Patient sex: M
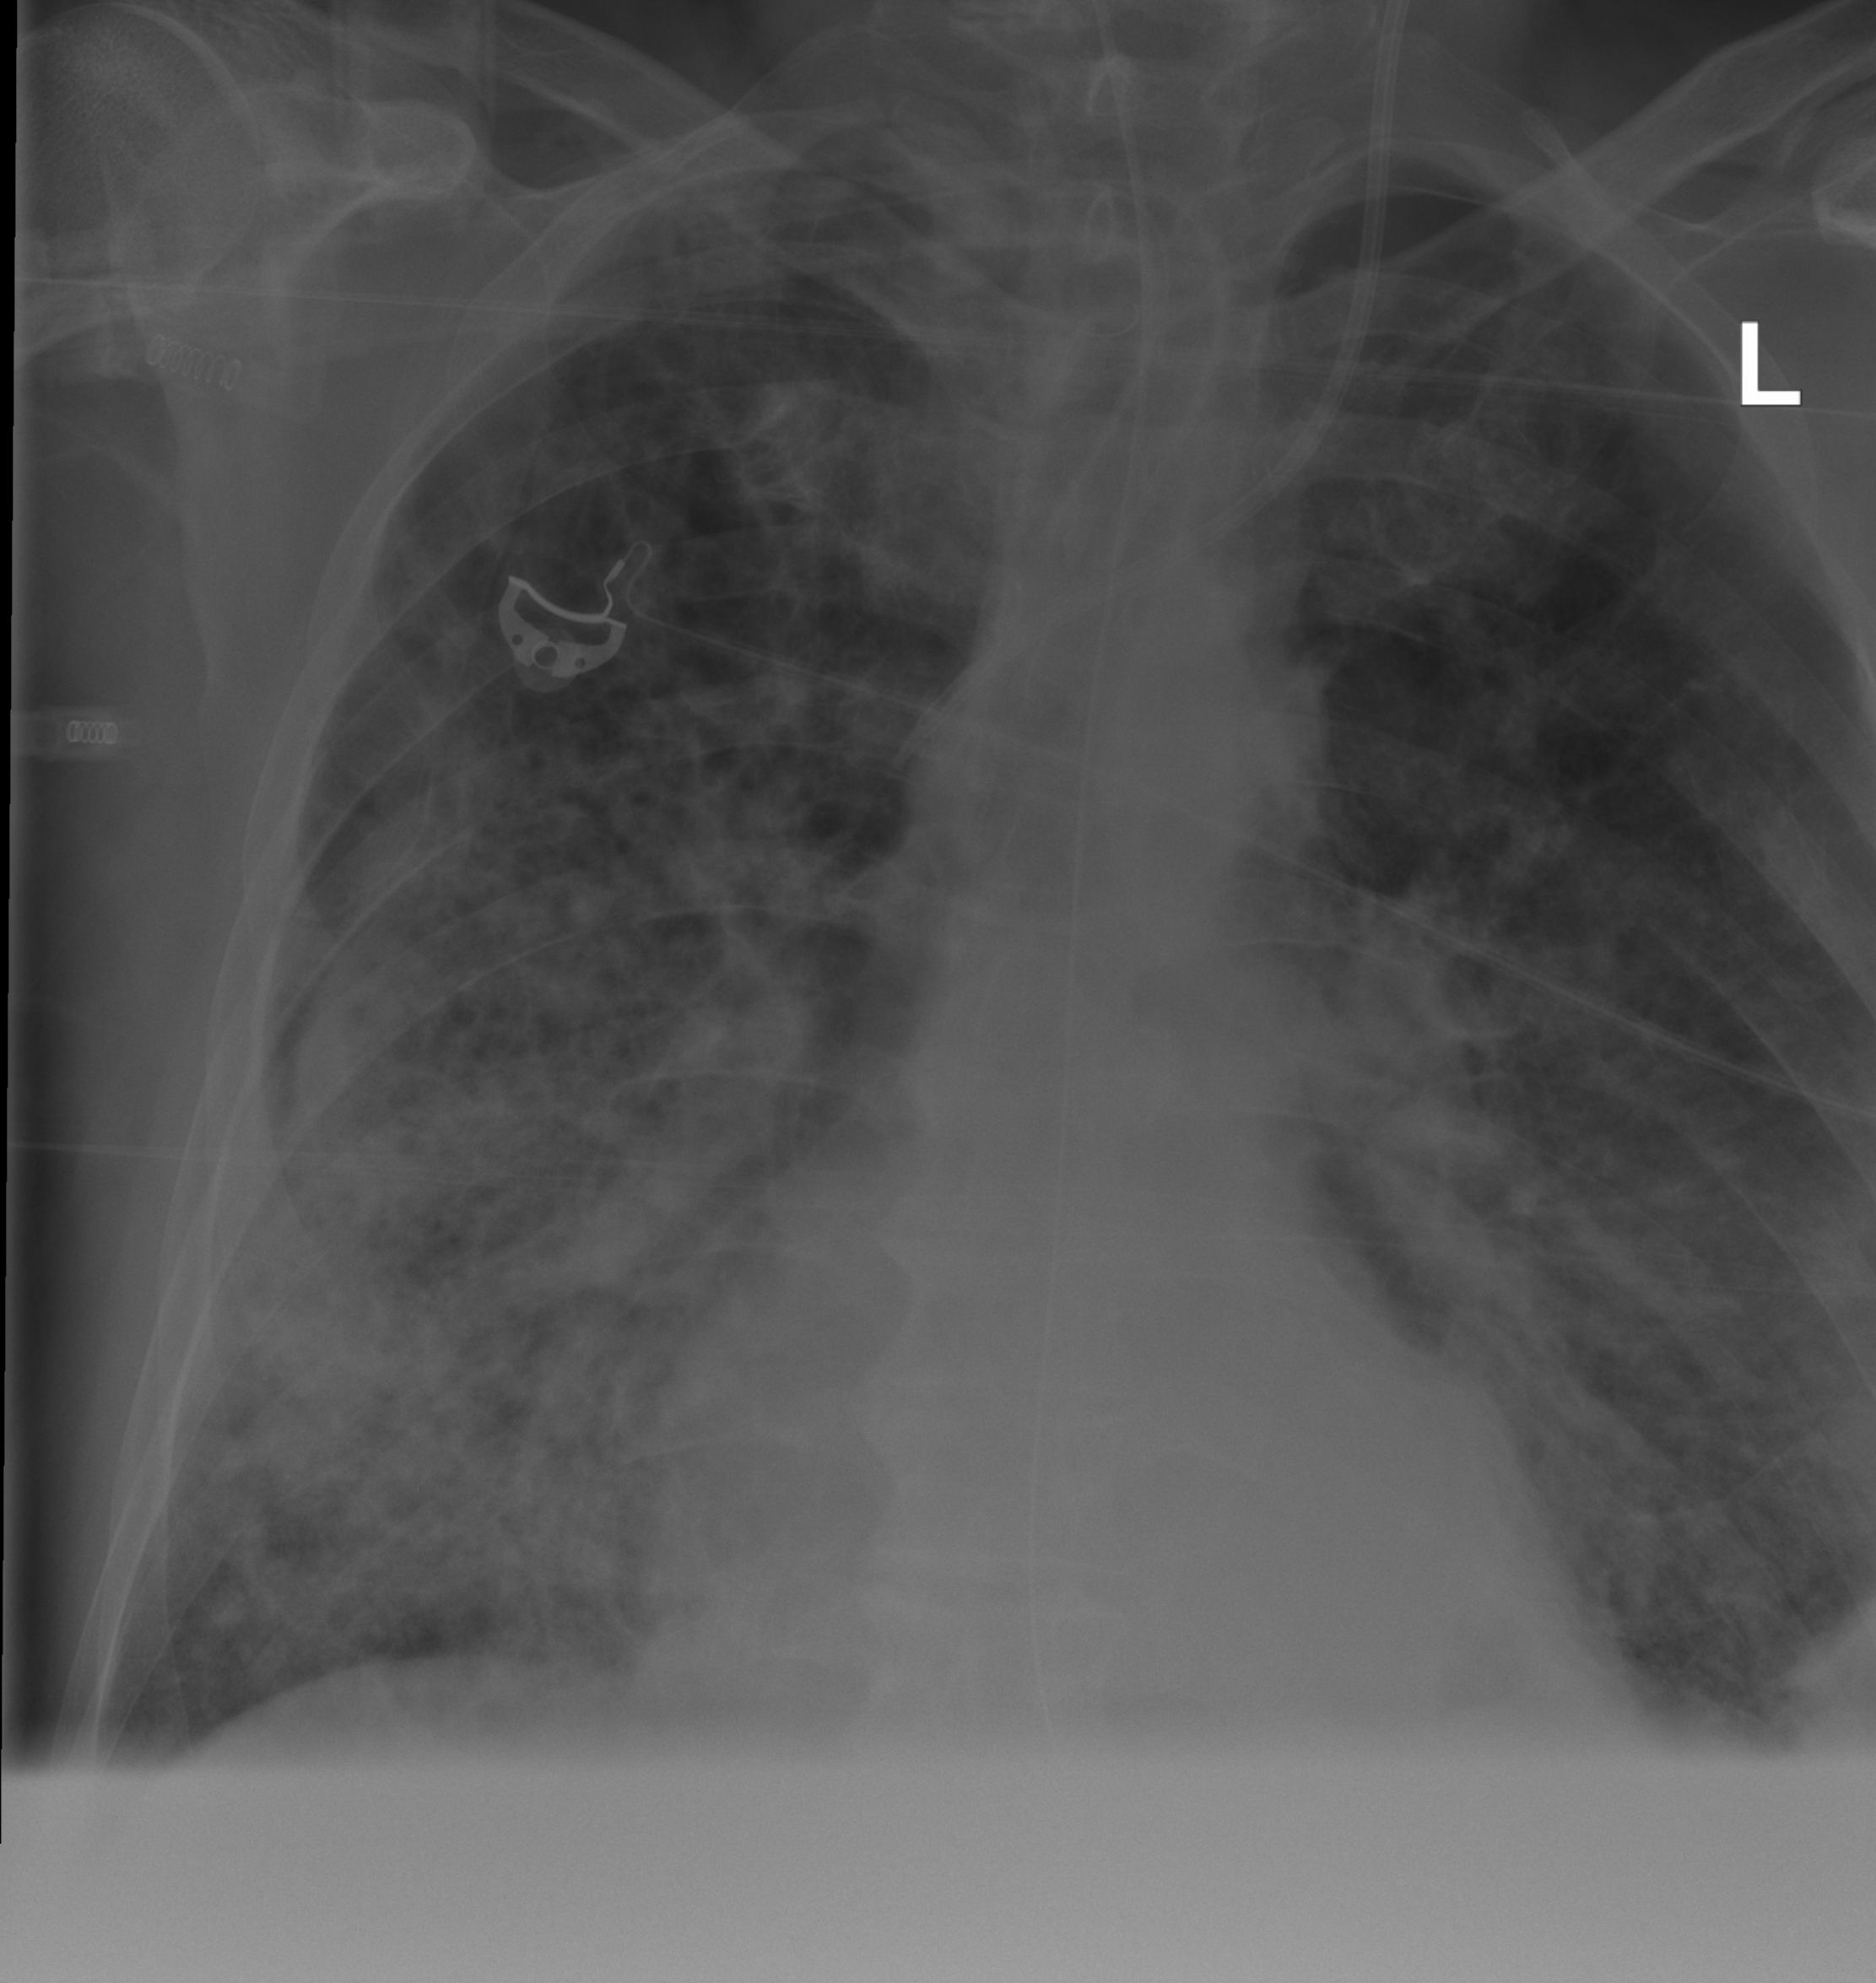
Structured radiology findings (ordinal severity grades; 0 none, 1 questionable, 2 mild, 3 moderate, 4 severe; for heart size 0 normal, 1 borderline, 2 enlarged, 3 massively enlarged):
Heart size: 0
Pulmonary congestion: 0
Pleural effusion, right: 0
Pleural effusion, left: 2
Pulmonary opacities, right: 3
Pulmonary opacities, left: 2
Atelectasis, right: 3
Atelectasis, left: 2